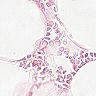
Metastatic tissue present: no